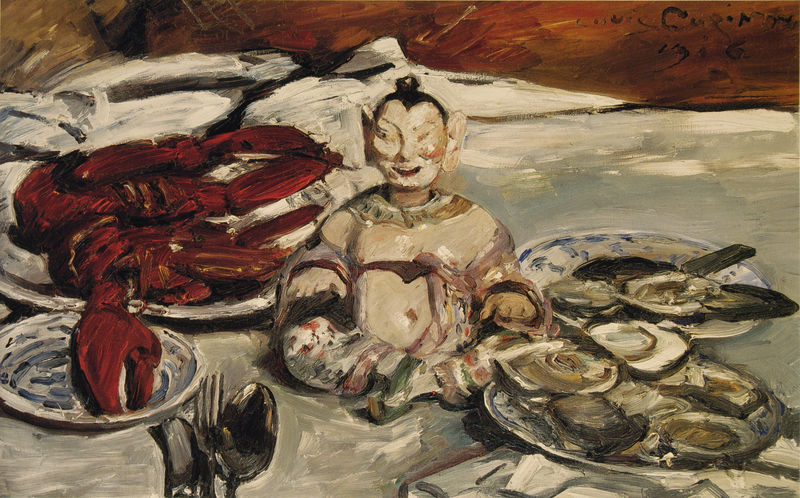
Titel: Pagode zwischen Hummern und Austern
Künstler: Lovis Corinth
Standort: Düsseldorf
Institution: Galerie G. Paffrath
Schlagwörter: blau, mann, meer, weiß, impressionismus, sitzen, ausschnitt, braun, frisur, grau, haar, mund, nase, ohr, orange, schwarz, tisch, rot, tier, tuch, expressionismus, malerei, muster, augen, falten, messer, schüssel, silber, teller, signatur, tischdecke, tischtuch, öl, pastos, auge, figur, haare, ohren, rund, früchte, schalen, statue, stilleben, stillleben, lächeln, japan, sitz, backen, signiert, ölgemälde, dekoration, essen, löffel, dick, duktus, schlitzaugen, nabel, bauch, laken, platte, ölfarbe, bauchnabel, exotik, freude, gauguin, serviette, stileben, vanitas, lachen, hummer, krustentier, meeresfrüchte, nahrung, schere, scheren, vergänglichkeit, corinth, lovis corinth, porzellan, orient, asien, budda, geschirr, blanc, asiatisch, speisen, pinsel, statuette, mahl, mahlzeit, pinselstrich, puppe, chinesisch, china, gedeck, gedeckt, fisch, besteck, gaugin, reichtum, muschel, küchenstück, austern, muscheln, orientalismus, miniatur, gabel, krebs, krebse, auster, meerestiere, porzellanteller, gegenstände, schneidersitz, lau, lebensmittel, luxus, speise, dinge, selbstdarstellung, louis, humer, chinoiserie, chinese, asiate, exotismus, buddah, klammer, schlitzauge, buddha, porzellanfigur, nobel, teixture, asiat, pastoser farbauftrag, dinner, muschelschalen, löffeö, asiatischem akzent, asienmode, austernmesser, bouddha, chinesische sprache, chinesische tafel, couverts, dîner, feines tischtuch, huitre, hummera, kosmopolitisch, langusten, lobster, neue einflüsse, pastose farben, siatisch, utsche, weitonig rot, wgrau, ss, stillben, magot, chineser, 1906, besteck+, thai, (nicht butter), gummer, jamjam, yumyum, jkrebs